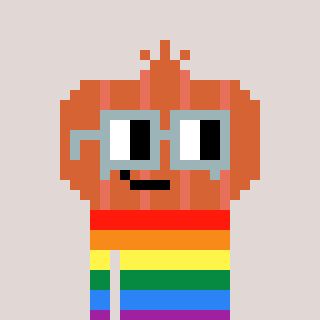
a pixel art character with square dark gray glasses, a onion-shaped head and a teal-colored body on a warm background